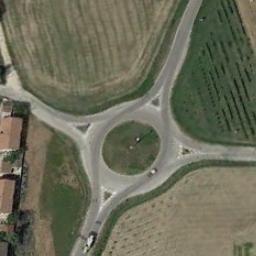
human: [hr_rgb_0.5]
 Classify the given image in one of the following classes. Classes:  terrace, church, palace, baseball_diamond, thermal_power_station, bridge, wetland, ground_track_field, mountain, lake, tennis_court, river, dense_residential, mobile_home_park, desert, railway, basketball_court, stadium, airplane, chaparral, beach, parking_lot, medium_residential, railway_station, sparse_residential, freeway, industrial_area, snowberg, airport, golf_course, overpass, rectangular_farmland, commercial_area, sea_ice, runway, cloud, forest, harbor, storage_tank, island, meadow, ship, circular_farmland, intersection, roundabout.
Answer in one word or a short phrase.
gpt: roundabout